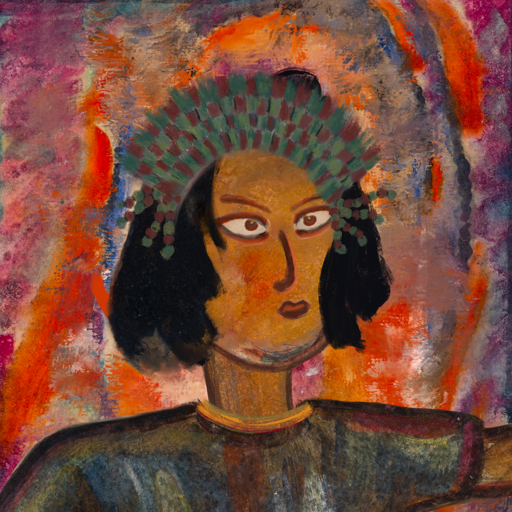
Background: Experience, Head And Neck Side: Pipe, Face Side: Roy_Bahadur, Bust: Mosgoul, Hair Side: Mosgoul, Head Accessory: After_Raid_Crown, Second Necklace: Blank, Necklace: Mother_And_Son_Son, Baby: Blank